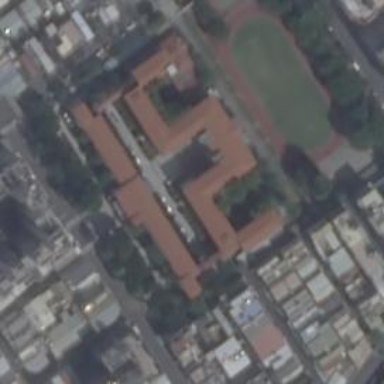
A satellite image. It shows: School.